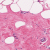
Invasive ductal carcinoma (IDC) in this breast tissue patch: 0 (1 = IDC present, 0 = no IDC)